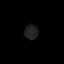
Tissue: lung
Cell type: Fibroblasts
Senescence score: 0.5872
Nuclear area (px): 196
Mean DAPI intensity: 31.923